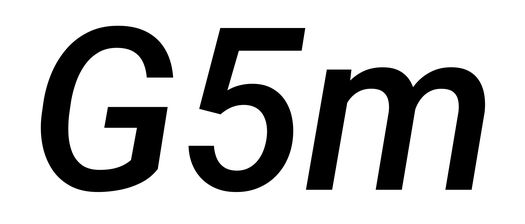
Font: Roboto-Italic_Medium_Italic